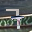
Label: 7